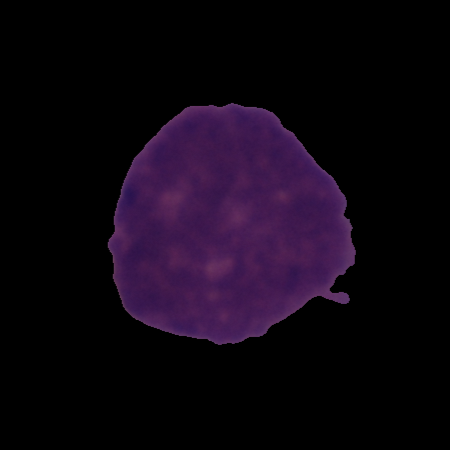
Label: cancer